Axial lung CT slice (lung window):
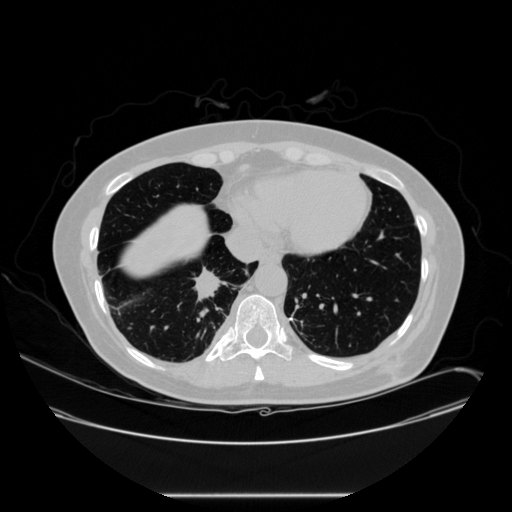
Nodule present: yes
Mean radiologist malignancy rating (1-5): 5